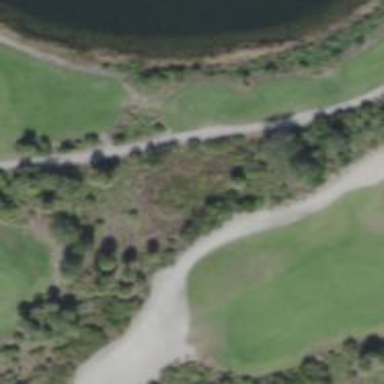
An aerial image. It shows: Service road used as golf cart path.